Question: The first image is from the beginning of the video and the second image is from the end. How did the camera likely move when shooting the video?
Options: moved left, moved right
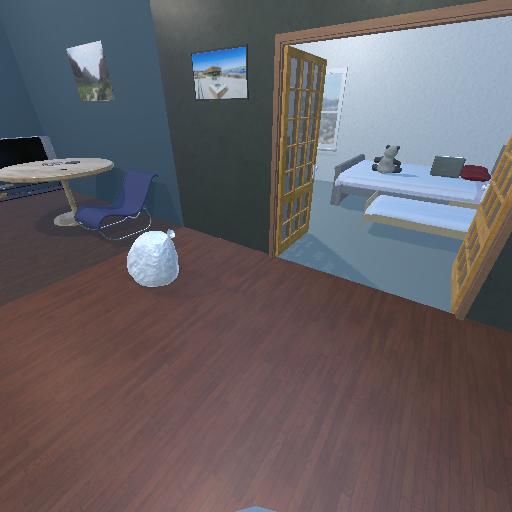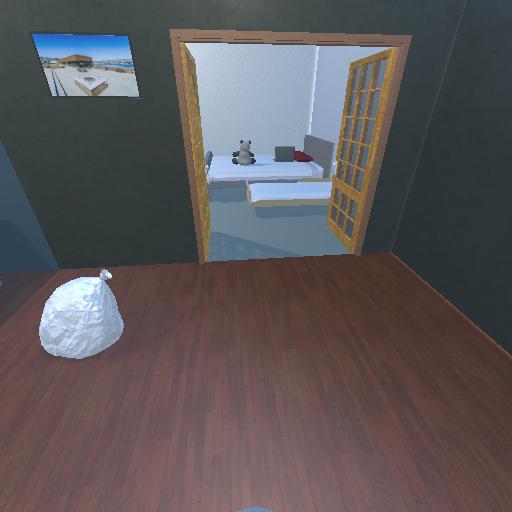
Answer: moved left